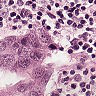
Metastatic tissue present: yes